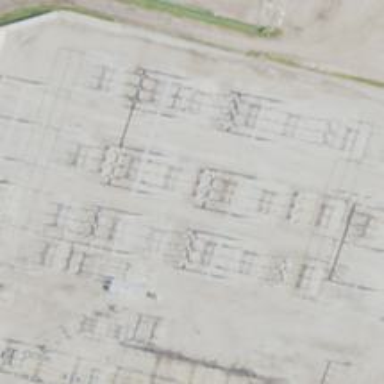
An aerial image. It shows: Switch for power supply.